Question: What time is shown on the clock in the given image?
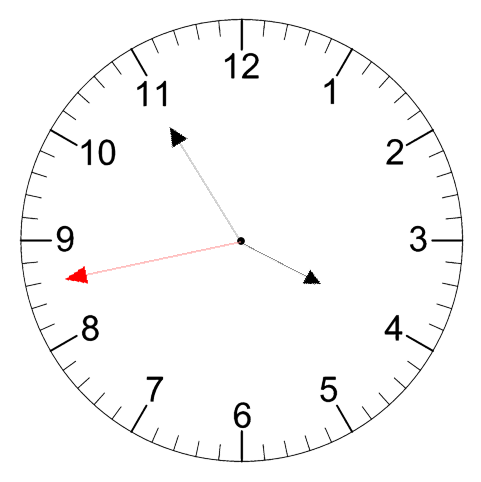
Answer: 03:54:43